Field crop: maize
Growth stage: 2
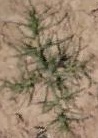
Species: salsola